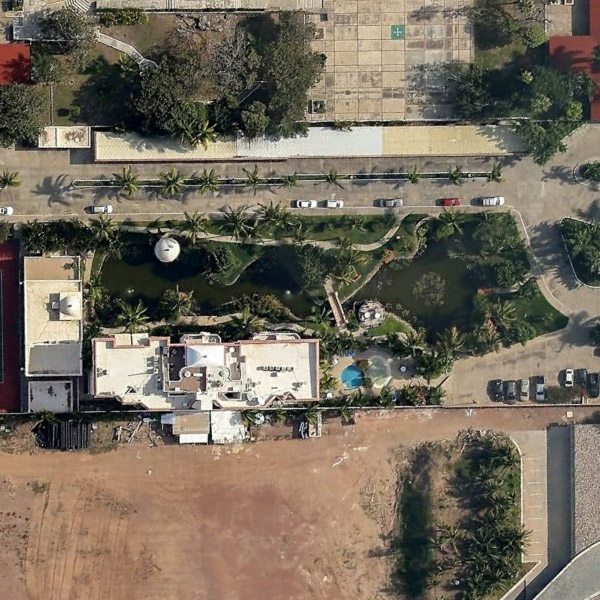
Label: Resort